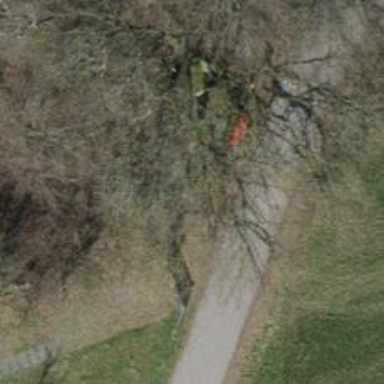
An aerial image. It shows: Red bench.